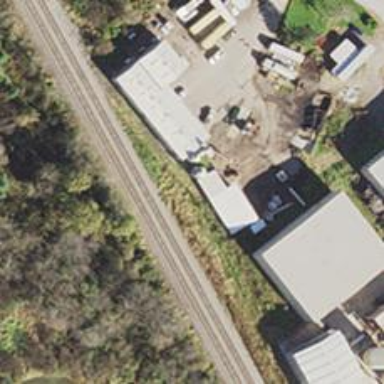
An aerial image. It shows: Disused railway spur service.